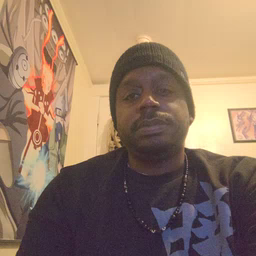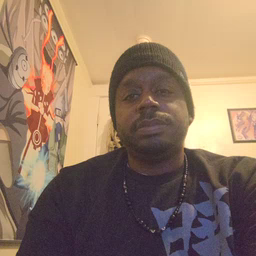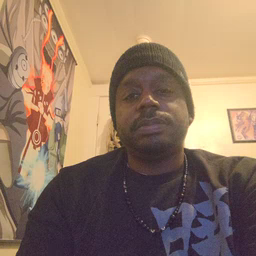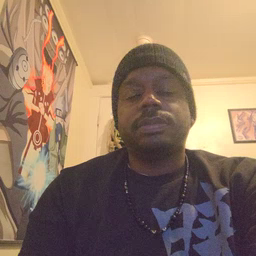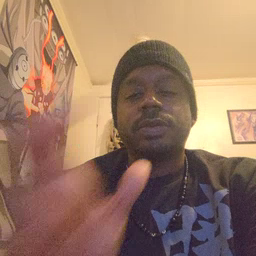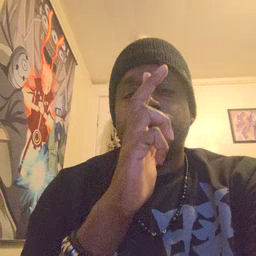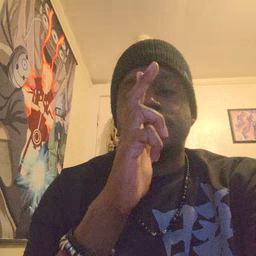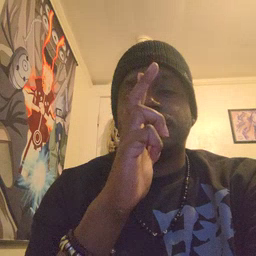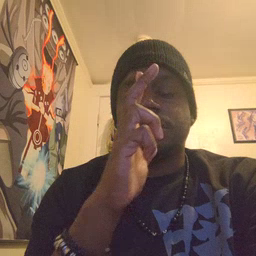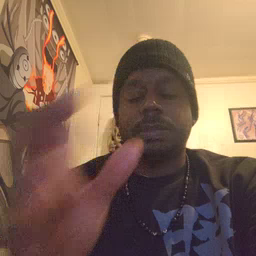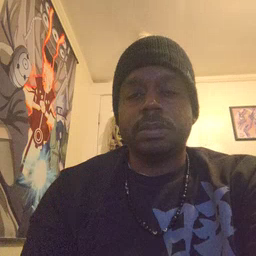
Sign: hen